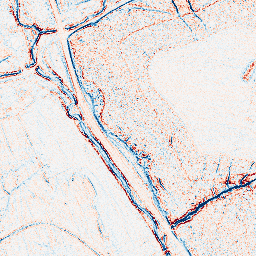
Category: edge_preserving
Decomposition family: bilateral
Decomposition parameters: d: 5
sigma_color: 75
sigma_space: 150
Upsampling method: quartic
Upsampling parameters: scale: 4
Upsampling scale: 4